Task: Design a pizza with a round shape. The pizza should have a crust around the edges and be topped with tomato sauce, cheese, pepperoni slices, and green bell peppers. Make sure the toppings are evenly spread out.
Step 251:
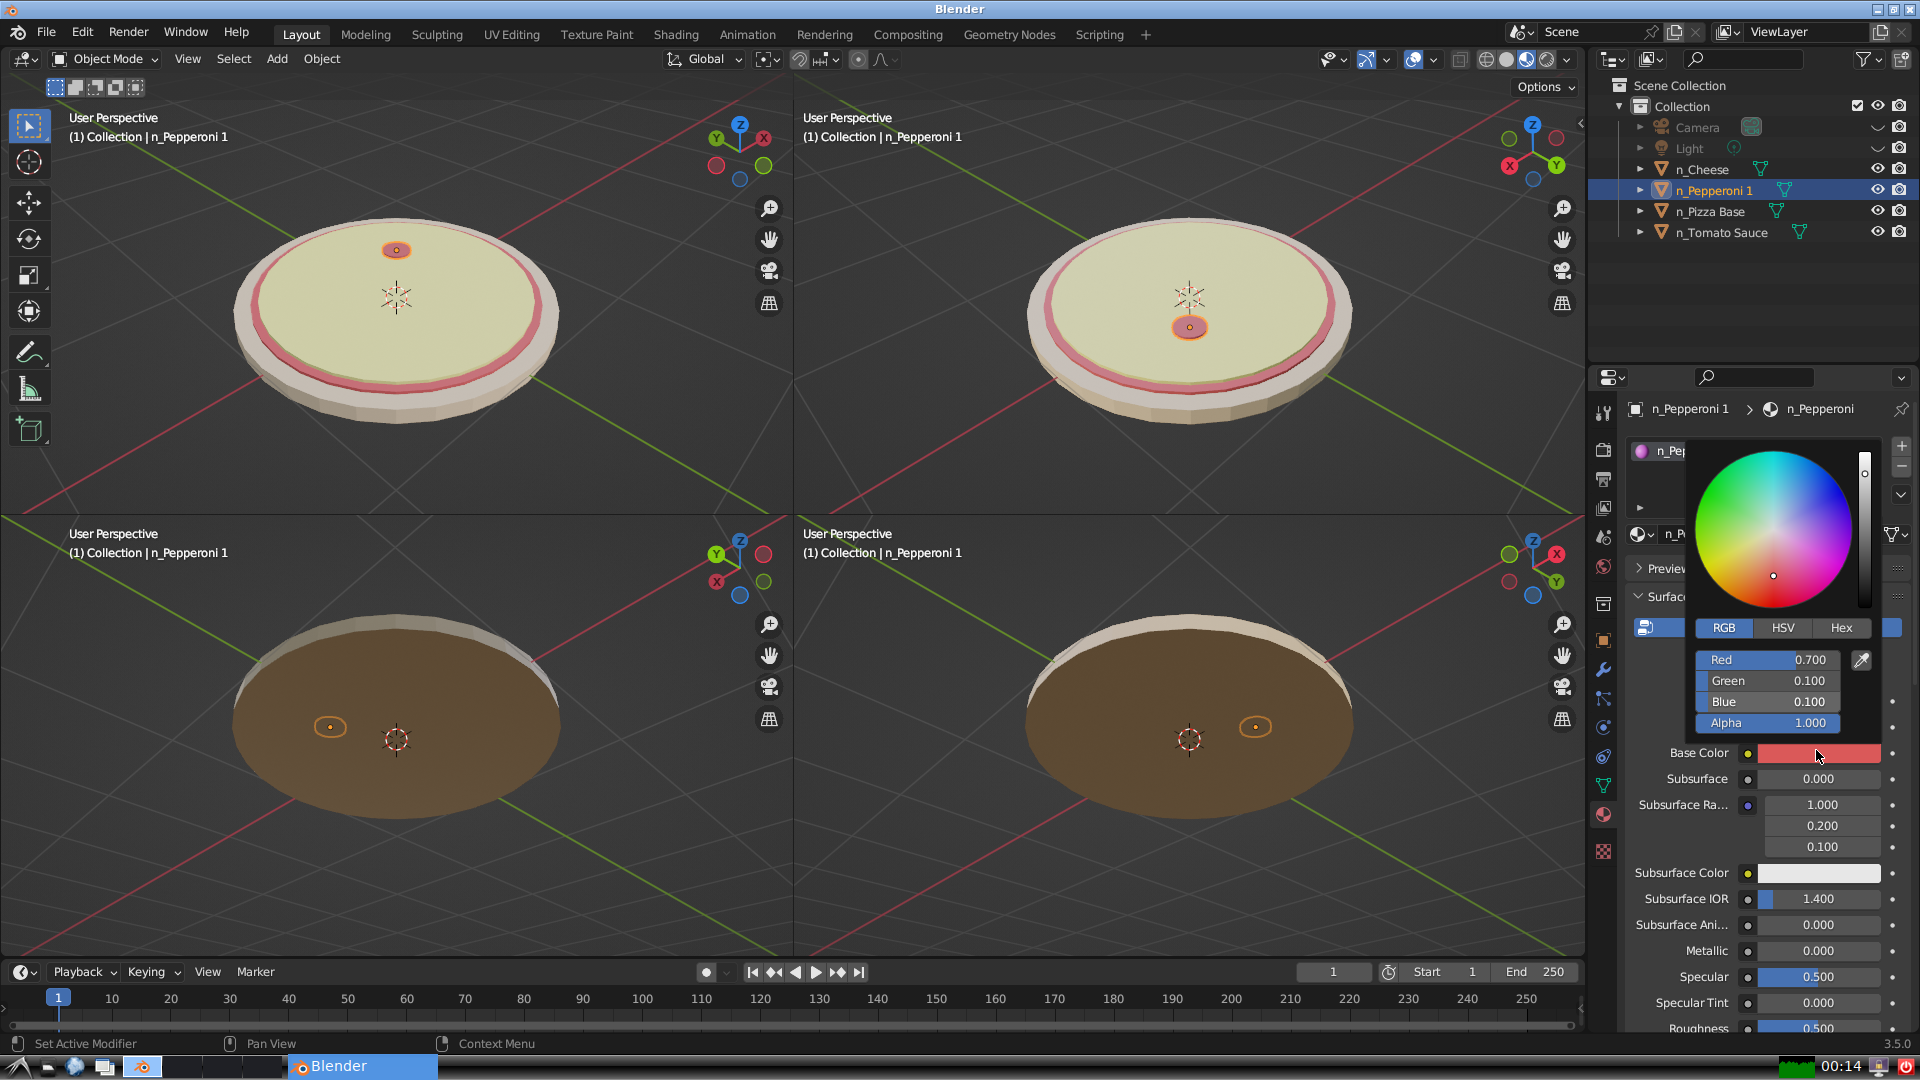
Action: click: no